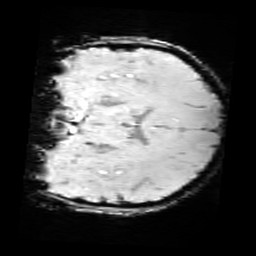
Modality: SWI
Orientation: coronal
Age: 12
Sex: male
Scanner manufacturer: siemens
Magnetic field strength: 3 T
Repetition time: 0.027 s
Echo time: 0.02 s